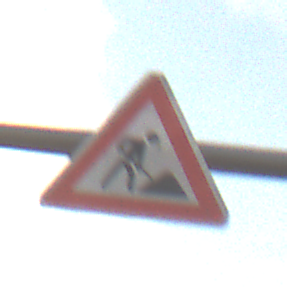
Verkehrszeichen: Arbeitsstelle
Umgebung: Outdoor, Nature
Tageszeit: SunriseSunset
Wetter: PartlyCloudy
Licht: Natural
Jahreszeit: NotSpecified
Kontrast: MediumContrast